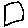
Label: square